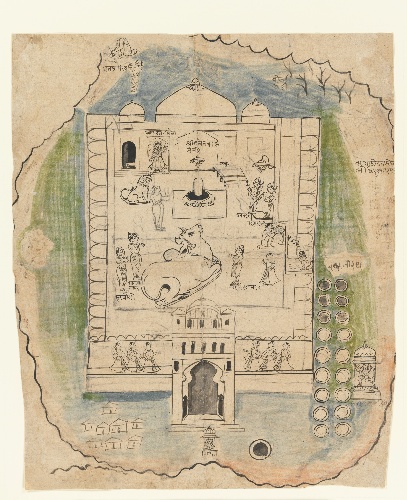
Date: late 19th century
Object type: Painting
Classification: Paintings
Medium: Ink, wash, and transparent watercolor on paper
Culture: India (Rajasthan)
Dimensions: Image (sight): 32 x 24 1/2 in. (81.3 x 62.2 cm)
Department: Asian Art
Credit line: Gift of Subhash Kapoor, in memory of his parents, Smt Shashi Kanta and Shree Parshotam Ram Kapoor, 2008
Accession year: 2008
Repository: Metropolitan Museum of Art, New York, NY
Tags: Men|Women|Lions|Temples|Cows|Shiva